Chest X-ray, AP view. Patient: 65 years old, sex M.
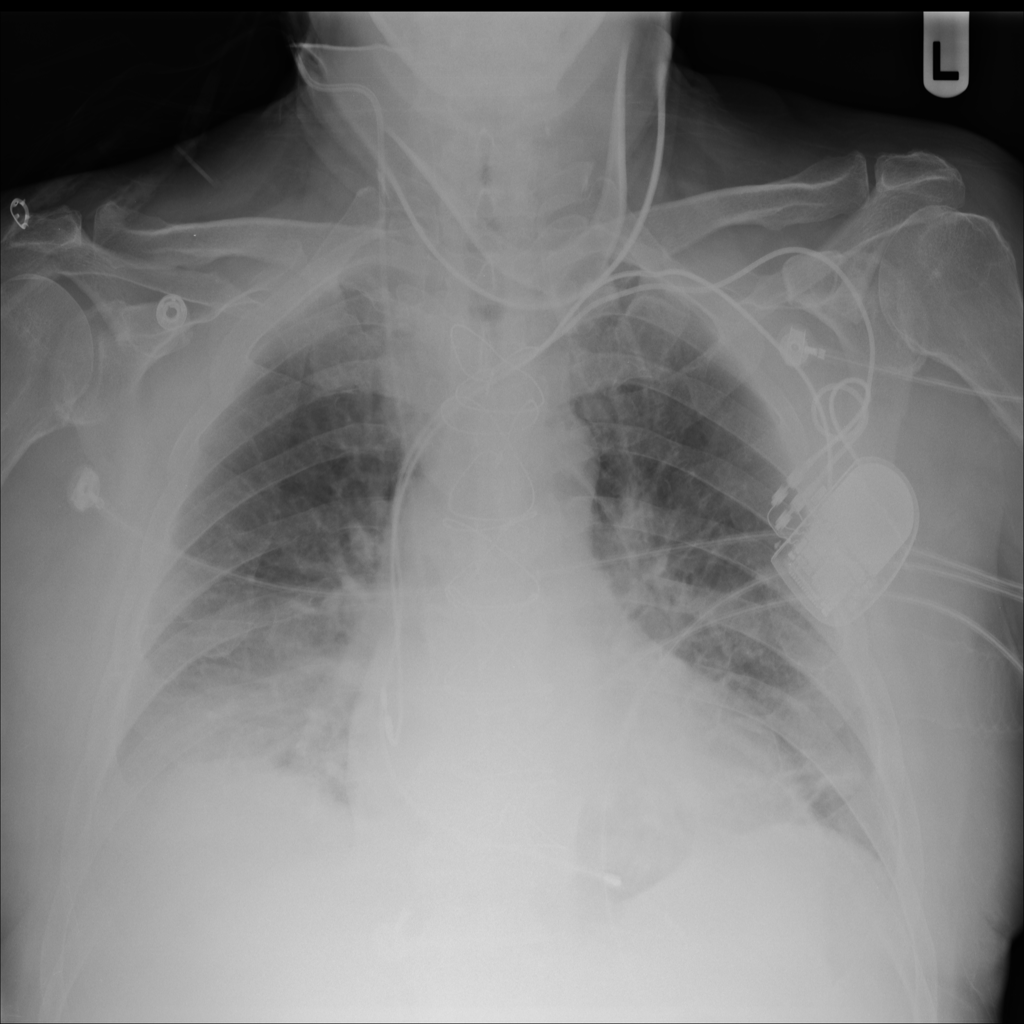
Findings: No Finding